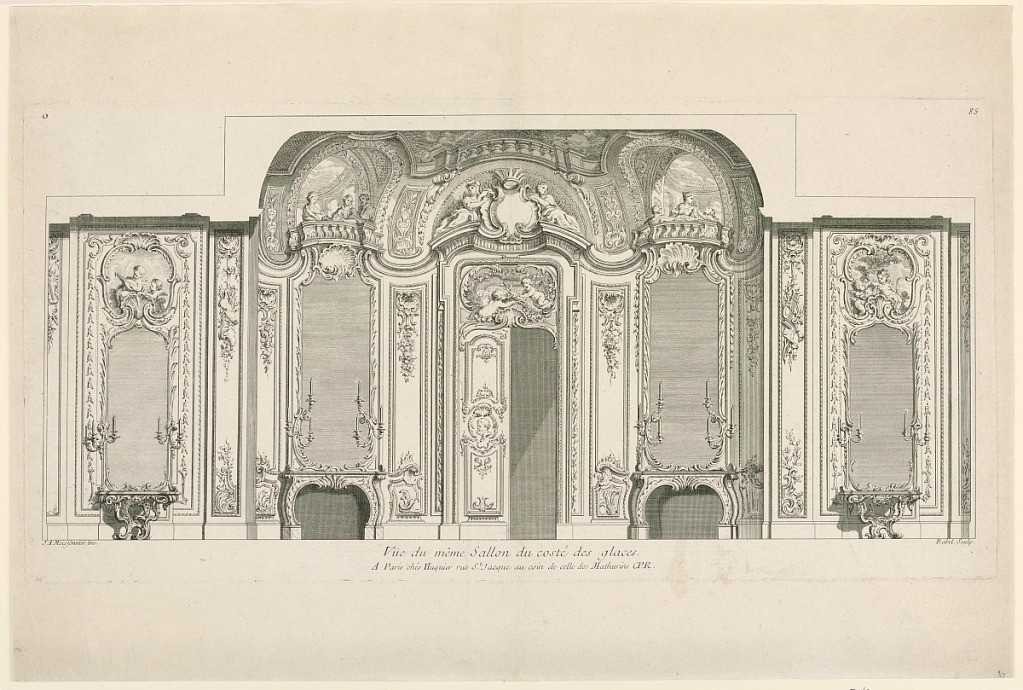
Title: Elevation of the wall of the salon of Princess Czartorinska.
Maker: Juste-Aurèle Meissonnier, French, b. Italy, 1695–1750
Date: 1730–50
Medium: Engraving, black ink on white paper
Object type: Print
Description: Wall of a room decorated in the rocaille style, with mirrors. A door is flanked by fireplaces and console tables. Inscribed, lower left: "J.A. Meissonnier inv.";
Lower right: "Babel Sculp."
In center: "Vue du meme Sallon du coste des glaces."